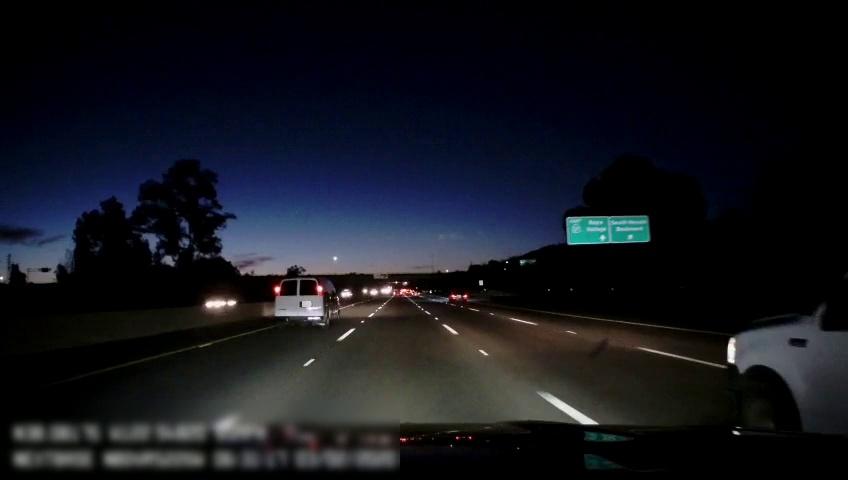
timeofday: Night
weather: Other
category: Drivable Space
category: Vehicles | Truck
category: Vehicles | Car
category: Vehicles | Van
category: Vehicles | Car
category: Vehicles | Car
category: Lanes | Alternate Lane
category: Lanes | Alternate Lane
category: Lanes | Alternate Lane
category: Lanes | Alternate Lane
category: Lanes | Alternate Lane
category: Traffic | Signs
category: Traffic | Signs
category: Traffic | Signs